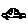
Label: car